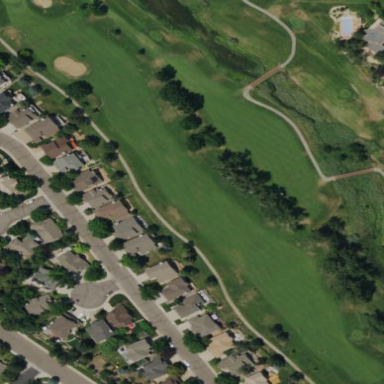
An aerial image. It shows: Grassy area designated as golf fairway.